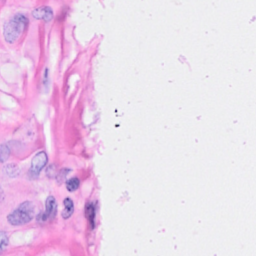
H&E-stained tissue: Breast